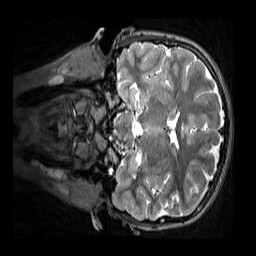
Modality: T2w
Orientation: coronal
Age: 12
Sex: female
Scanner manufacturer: siemens
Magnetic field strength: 3 T
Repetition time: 3.2 s
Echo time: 0.408 s